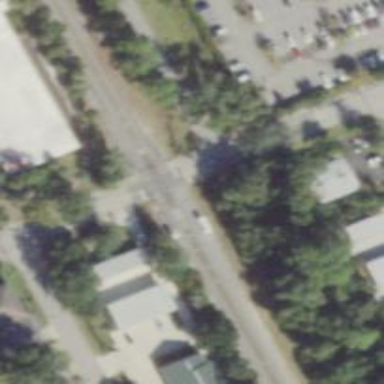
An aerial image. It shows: Railway level crossing.